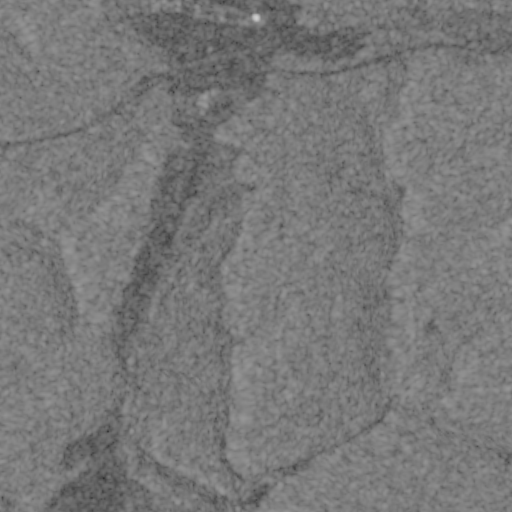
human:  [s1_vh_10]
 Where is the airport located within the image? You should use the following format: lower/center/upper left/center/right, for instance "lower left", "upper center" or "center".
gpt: The airport is located in the upper left of the image.
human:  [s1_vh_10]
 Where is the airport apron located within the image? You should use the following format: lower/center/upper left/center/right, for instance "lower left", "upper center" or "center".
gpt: The airport apron is located in the upper center of the image.
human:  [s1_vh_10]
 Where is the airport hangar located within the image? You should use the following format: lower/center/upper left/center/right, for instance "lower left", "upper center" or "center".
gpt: The airport hangar is located in the upper center of the image.
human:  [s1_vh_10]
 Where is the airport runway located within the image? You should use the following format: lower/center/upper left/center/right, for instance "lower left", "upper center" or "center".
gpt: The airport runway is located in the upper left of the image.
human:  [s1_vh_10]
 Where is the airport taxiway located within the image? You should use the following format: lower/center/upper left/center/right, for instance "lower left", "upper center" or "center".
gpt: The airport taxiway is located in the upper center of the image.
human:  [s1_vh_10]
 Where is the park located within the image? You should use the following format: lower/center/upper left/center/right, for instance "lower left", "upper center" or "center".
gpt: The park is located in the lower center of the image.
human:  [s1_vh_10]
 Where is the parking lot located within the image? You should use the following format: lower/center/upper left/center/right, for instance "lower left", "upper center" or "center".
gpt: The parking lot is located in the upper right of the image.
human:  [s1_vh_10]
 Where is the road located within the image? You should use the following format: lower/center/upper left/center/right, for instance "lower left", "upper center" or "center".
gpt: There is no road in the image.

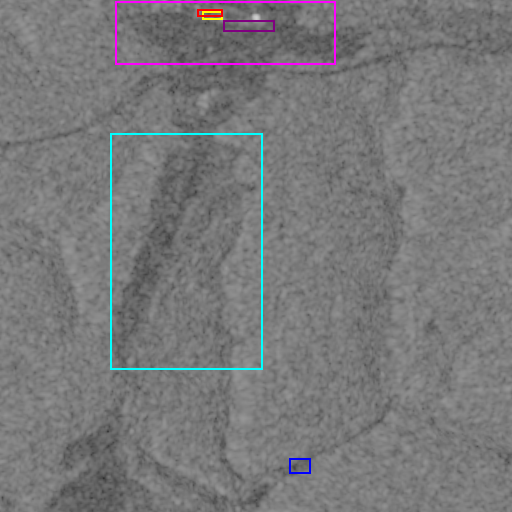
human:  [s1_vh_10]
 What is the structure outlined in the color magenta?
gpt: The structure outlined in magenta is an airport.
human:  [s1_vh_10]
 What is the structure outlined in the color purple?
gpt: The structure outlined in purple is an airport apron.
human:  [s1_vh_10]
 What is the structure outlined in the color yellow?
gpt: The structure outlined in yellow is an airport hangar.
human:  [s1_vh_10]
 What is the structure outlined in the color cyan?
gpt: The structure outlined in cyan is a crop field.
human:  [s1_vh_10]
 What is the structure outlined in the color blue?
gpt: The structure outlined in blue is a park.
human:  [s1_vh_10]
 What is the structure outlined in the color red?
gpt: The structure outlined in red is a parking lot.
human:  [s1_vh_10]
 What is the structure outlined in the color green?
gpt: There is no green outline.